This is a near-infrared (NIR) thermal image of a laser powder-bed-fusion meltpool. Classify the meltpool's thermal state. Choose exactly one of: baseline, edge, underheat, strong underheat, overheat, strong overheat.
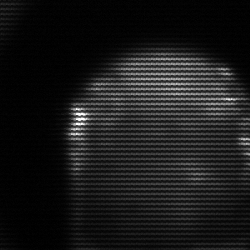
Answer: edge